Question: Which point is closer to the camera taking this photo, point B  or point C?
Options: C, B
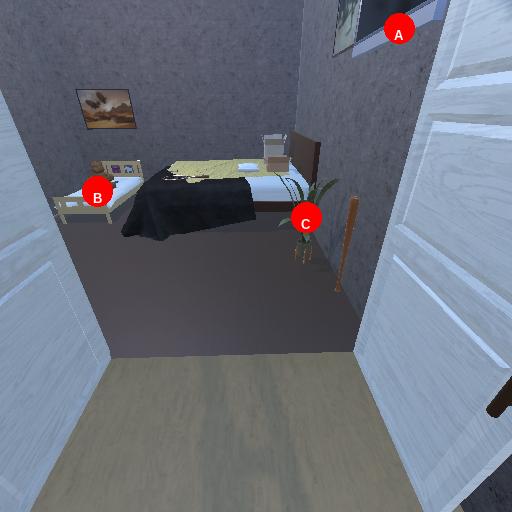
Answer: C